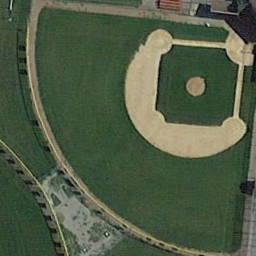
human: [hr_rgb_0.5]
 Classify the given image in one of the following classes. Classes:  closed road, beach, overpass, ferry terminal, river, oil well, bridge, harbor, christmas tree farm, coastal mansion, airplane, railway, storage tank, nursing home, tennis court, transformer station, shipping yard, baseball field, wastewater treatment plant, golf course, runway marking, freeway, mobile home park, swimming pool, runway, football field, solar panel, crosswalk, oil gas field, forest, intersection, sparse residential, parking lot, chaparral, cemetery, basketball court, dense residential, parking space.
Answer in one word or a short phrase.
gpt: baseball field